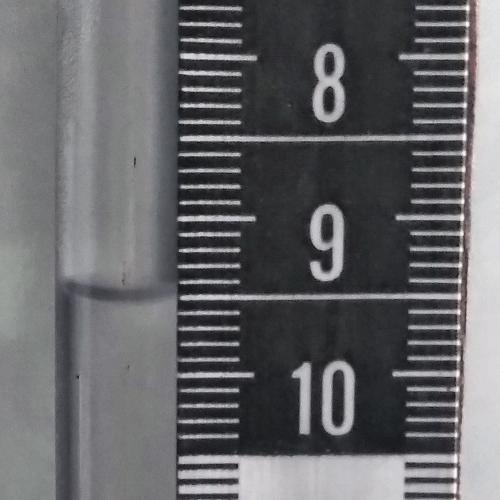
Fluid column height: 9.5 cm